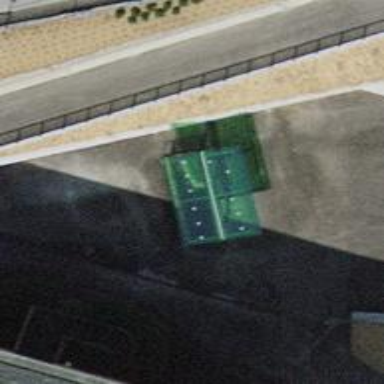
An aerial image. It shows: Bicycle parking area with stands.